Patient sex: F
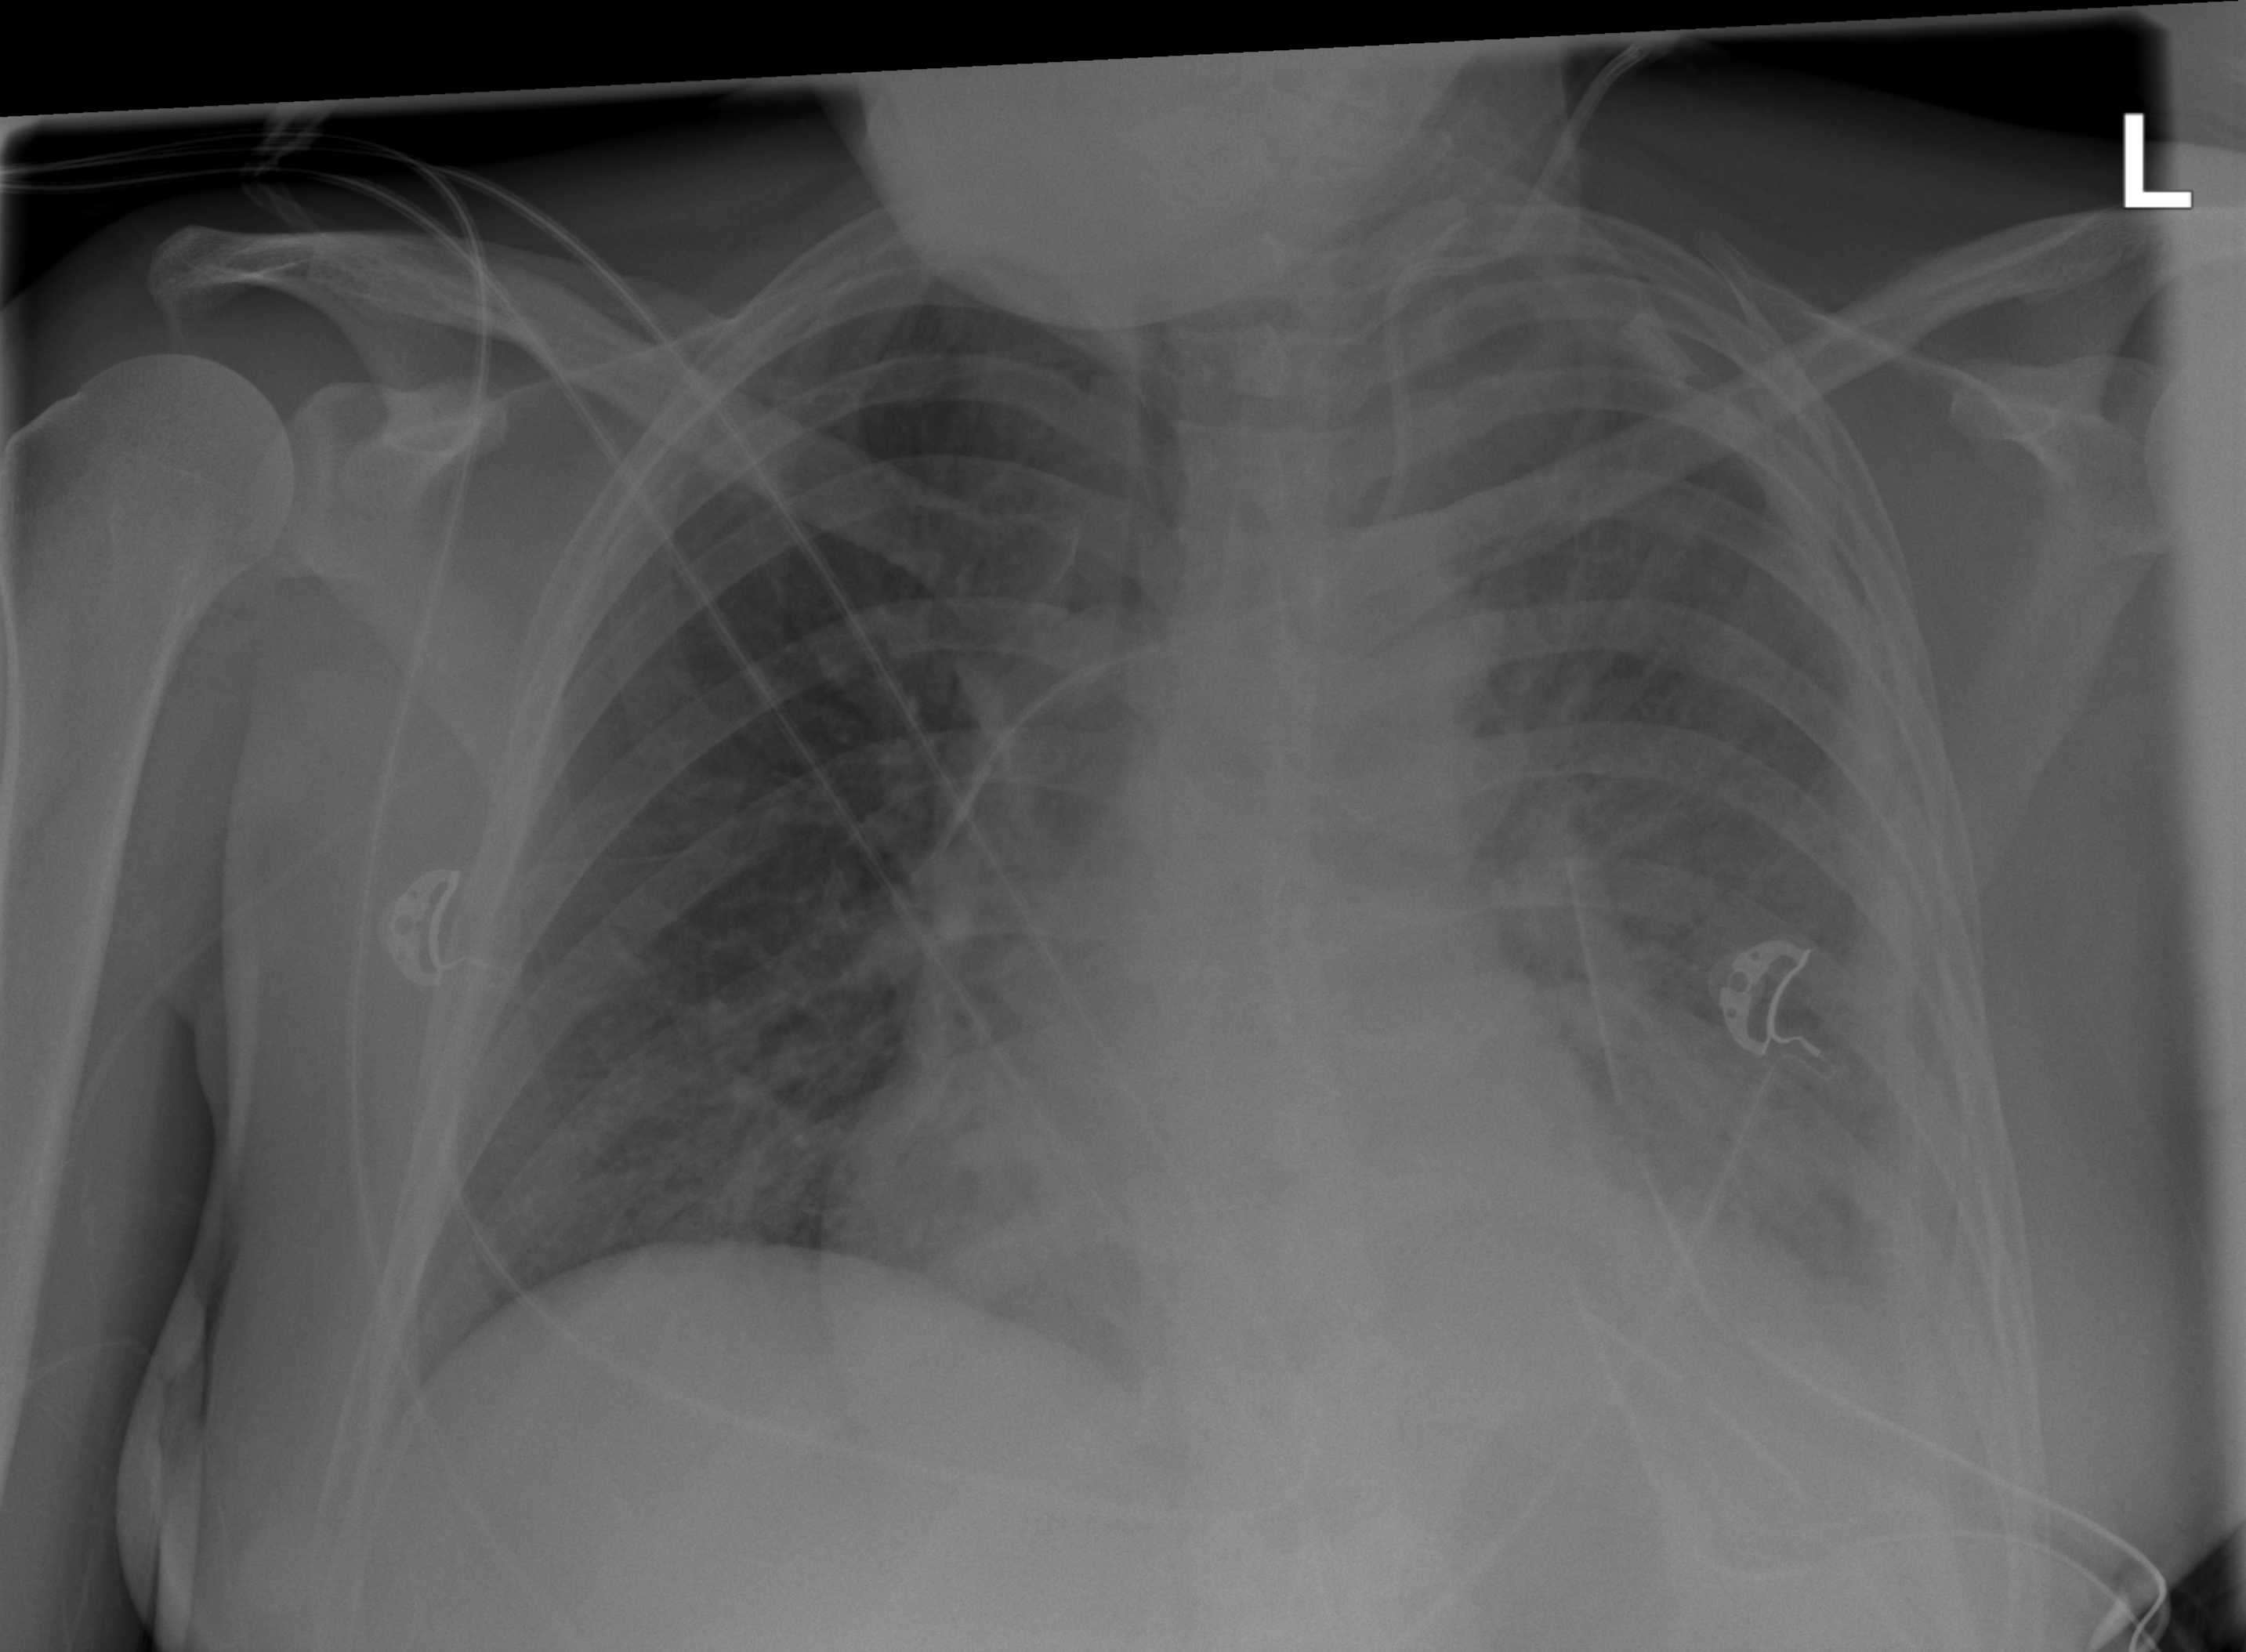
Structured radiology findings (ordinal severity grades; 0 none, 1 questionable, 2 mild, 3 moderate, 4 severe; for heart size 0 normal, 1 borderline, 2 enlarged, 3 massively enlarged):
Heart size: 2
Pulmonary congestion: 0
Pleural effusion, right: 0
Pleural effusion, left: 3
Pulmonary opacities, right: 0
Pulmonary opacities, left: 0
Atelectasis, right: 0
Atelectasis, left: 3